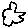
Label: cloud